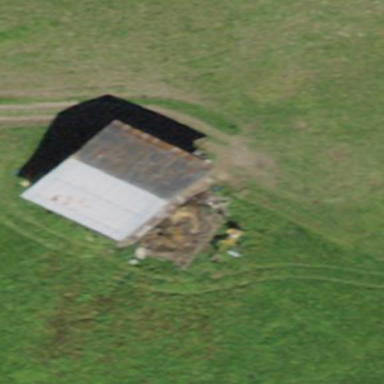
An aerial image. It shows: Shed building.